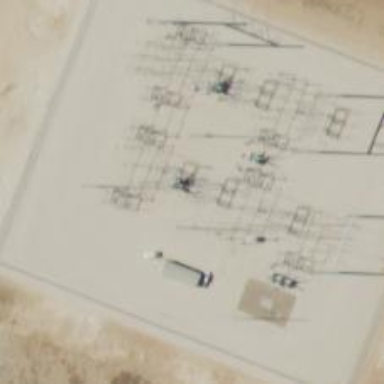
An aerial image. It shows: Switch for power supply.